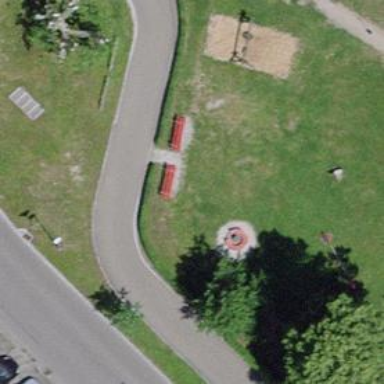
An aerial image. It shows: Red bench.